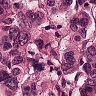
Metastatic tissue present: yes